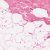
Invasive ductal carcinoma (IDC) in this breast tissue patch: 0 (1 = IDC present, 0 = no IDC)